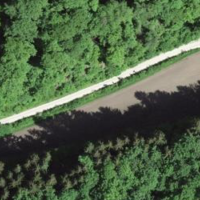
EUNIS habitat code: 41
Species observed at this site:
Euphorbia cyparissias
Sambucus racemosa